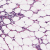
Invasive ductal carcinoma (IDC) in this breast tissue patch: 0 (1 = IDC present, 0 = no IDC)